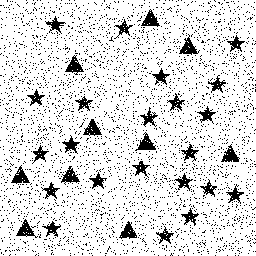
Squares: 0
Triangles: 10
Stars: 22
Total shapes: 32